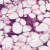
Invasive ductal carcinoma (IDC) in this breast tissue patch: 1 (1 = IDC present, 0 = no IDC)